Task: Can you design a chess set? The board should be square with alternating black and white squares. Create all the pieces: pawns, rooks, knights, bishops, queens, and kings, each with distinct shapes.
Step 1777:
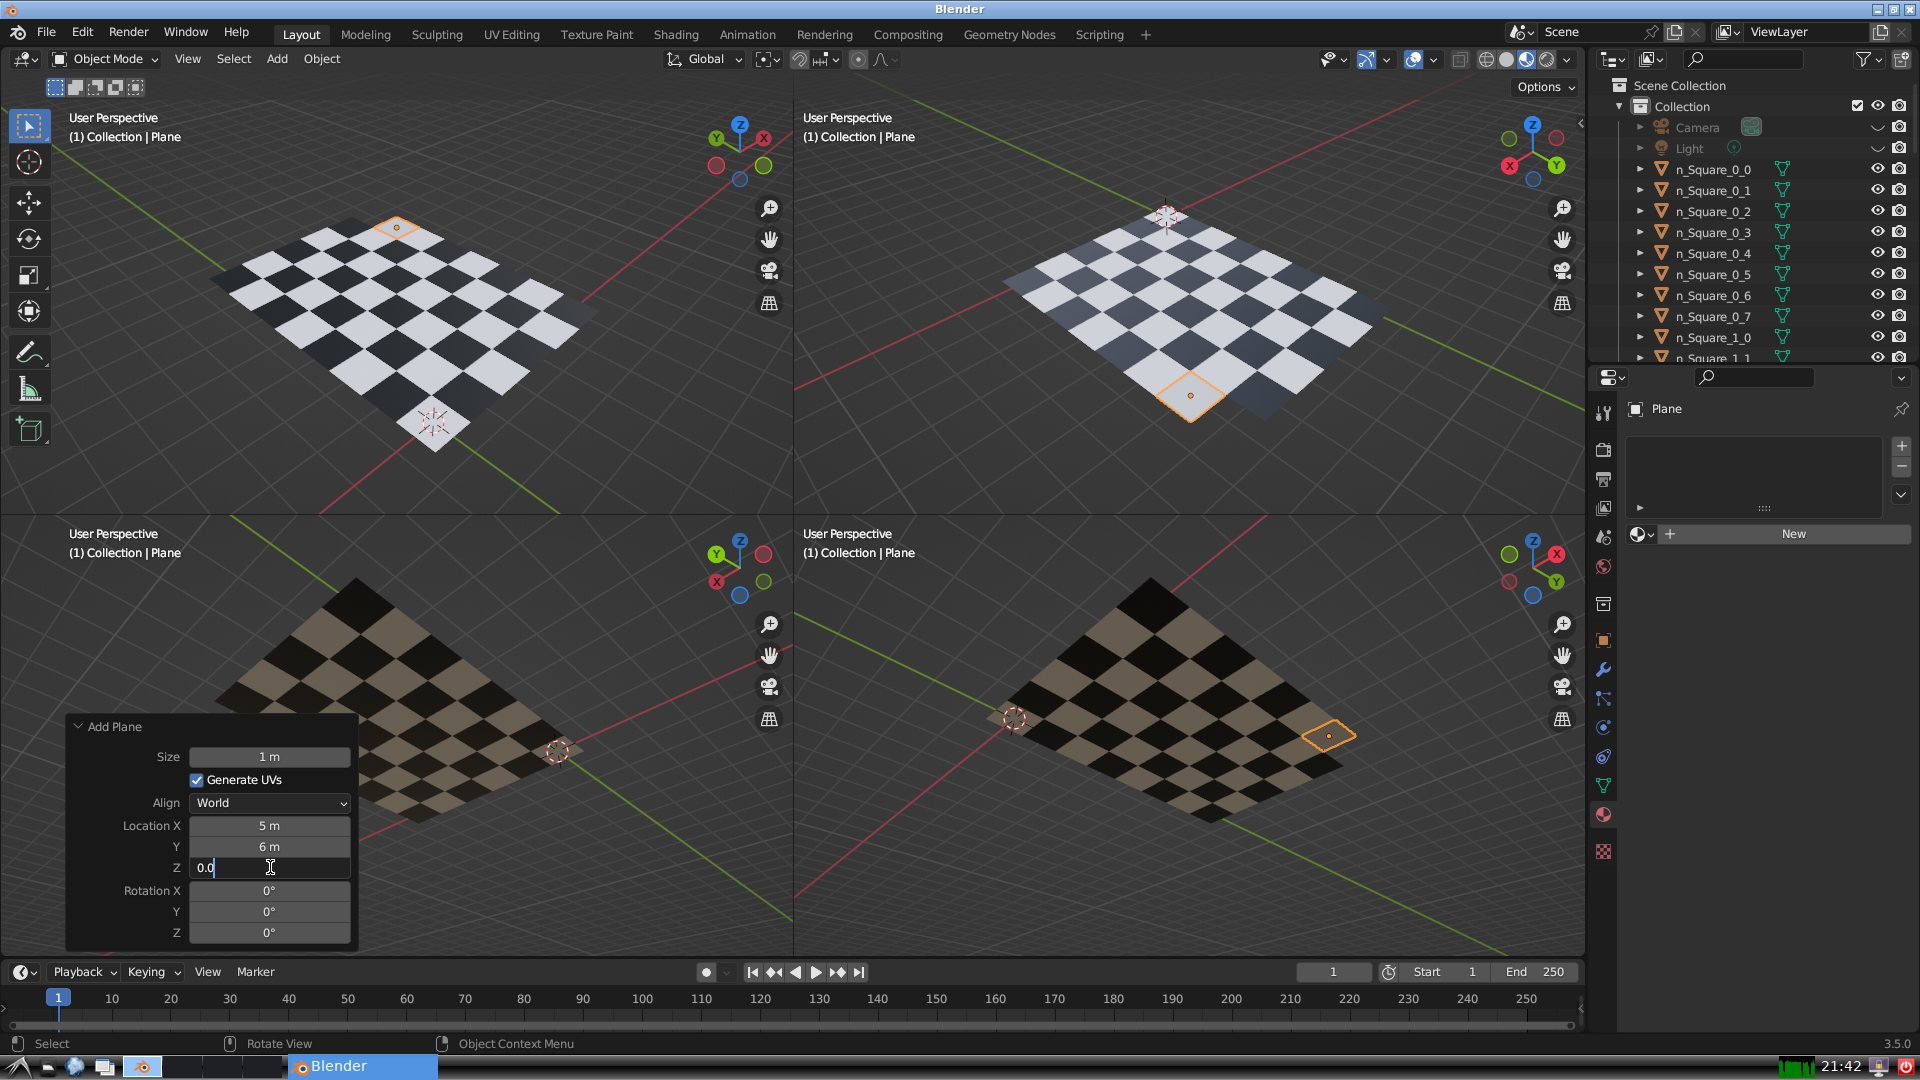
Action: {"key_press": ['Return']}